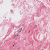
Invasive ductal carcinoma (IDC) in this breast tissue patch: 0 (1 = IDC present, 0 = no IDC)